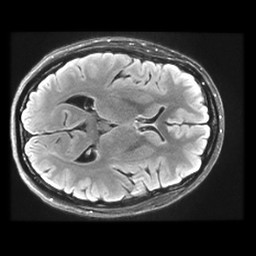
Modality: FLAIR
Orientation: axial
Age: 23
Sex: female
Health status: healthy
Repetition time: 12 s
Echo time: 0.09782 s